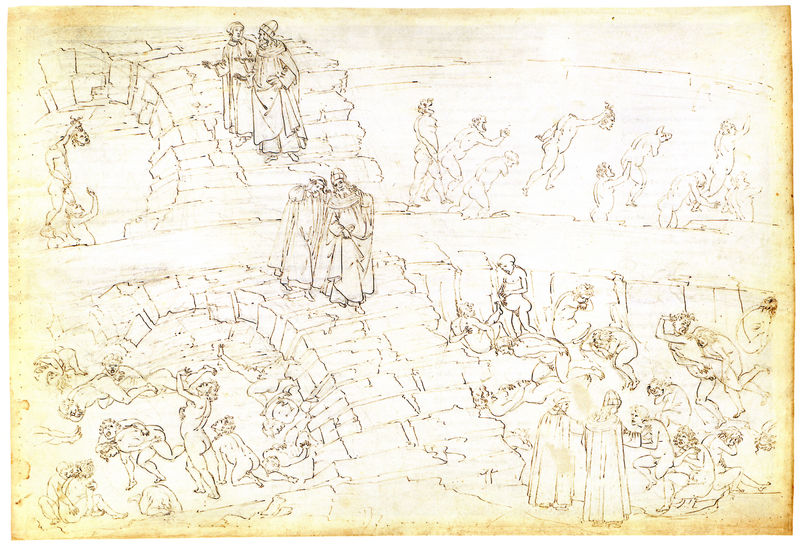
Titel: Die Göttliche Komödie. Inferno XXIX
Künstler: Sandro Botticelli
Standort: Berlin
Institution: Kupferstichkabinett
Schlagwörter: akt, feder, gruppe, himmel, kampf, kopf, mann, nackt, umhang, vogel, wasser, weiß, akte, badende, fluss, frauen, gelb, grün, menschen, mädchen, ocker, bewegung, braun, fenster, frau, glas, hut, hüte, kleid, köpfe, männer, reden, schwarz, skizze, szene, zeichnung, tier, weg, beige, gespräch, leute, alt, mütze, mützen, bibel, enthauptet, geschichte, mensch, stein, steine, bild, bach, brücke, gehen, kirche, gewand, kutte, mantel, gewänder, kind, personen, blatt, renaissance, arbeit, kinder, pferde, garten, liegen, bogen, italien, schule, studie, grafik, linien, arbeiter, figuren, steg, bischof, könig, people, nackte, striche, bögen, leiber, paradies, fugen, tusche, steinbrücke, mauerwerk, weinen, asien, druckgrafik, schwarz weiß, illustration, scharz, strafe, dynamik, literatur, bleistift, herrscher, entwurf, graphisch, stift, china, talar, stäbe, fegefeuer, hölle, toga, reise, dante, seelen, priester, religiös, water, medusa, medusenhaupt, perseus, death, mönche, kutten, könige, heilige, way, skizzenbuch, käfig, papagei, sünde, erschöpft, schmerzen, szenen, vertiefung, kopflos, dead, bridge, bauen, brücken, inferno, unterwelt, federzeichnung, zeichung, michelangelo, paare, vorzeichnung, cortona, togen, srbeiten, tiepolo, heiler, boticelli, kagen, gewusel, sodom, häupter, simultandarstellung, überqueren, satyrn, aristoteles, laster, unzucht, göttliche komödie, anger, vergil, sklaverei, fear, höllenkreise, buckelbrücke, mehrere szenen, verfehlung, torture, nackte menschen, altertümlivh, steinbrücken, reden$